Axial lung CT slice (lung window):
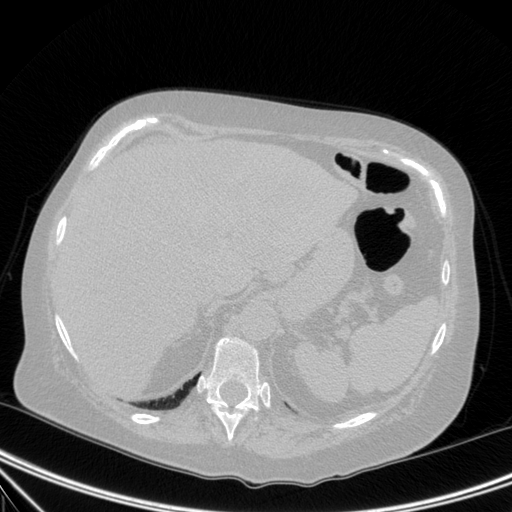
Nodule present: no